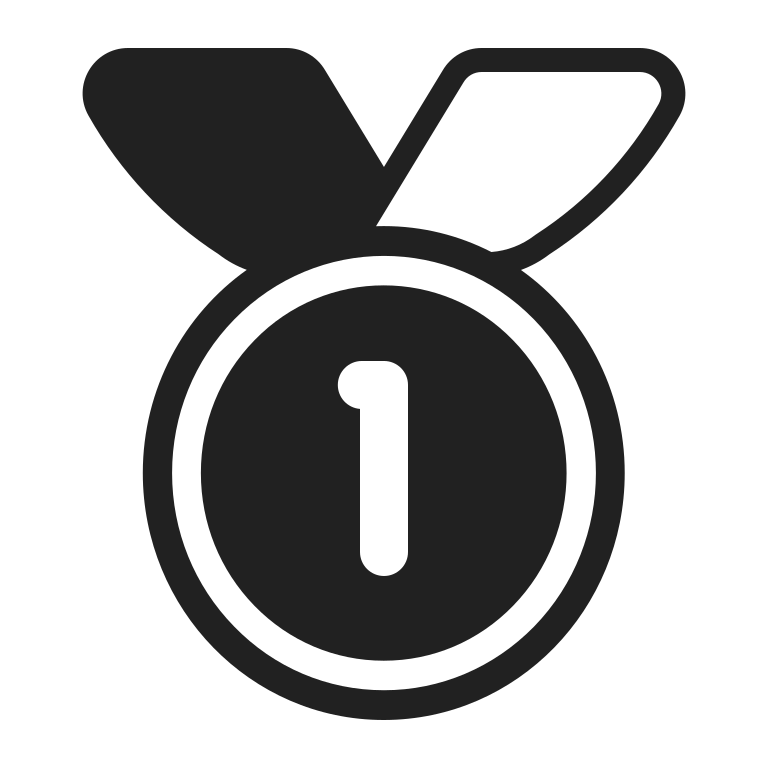
1st place medal high contrast